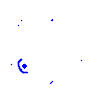
Particle: pion